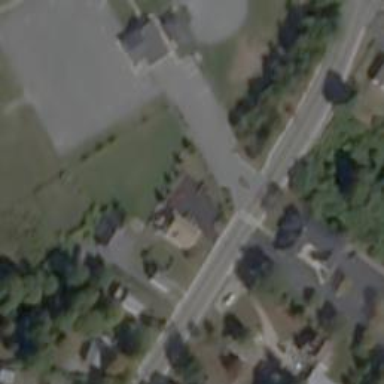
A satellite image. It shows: Marked road crossing.